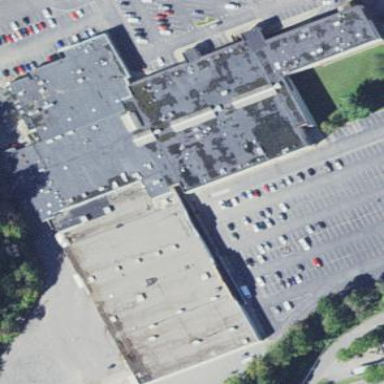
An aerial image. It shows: Mall building.